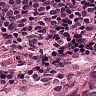
Metastatic tissue present: no